Question:
I have two columns as shown above. How can I show an alert box when a user enters a row and the sum of column is greater than <PHONE>?
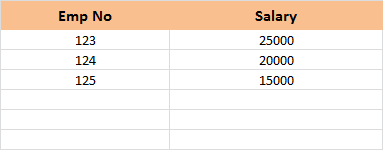
Answer: Assume that the "Salary" is on column B.
'''
Private Sub Worksheet_Change(ByVal Target As Range)
Total = Application.WorksheetFunction.Sum(Columns("B:B"))
If Total >= <PHONE> Then
MsgBox "My message", vbCritical, "Error"
End If
End Sub
'''